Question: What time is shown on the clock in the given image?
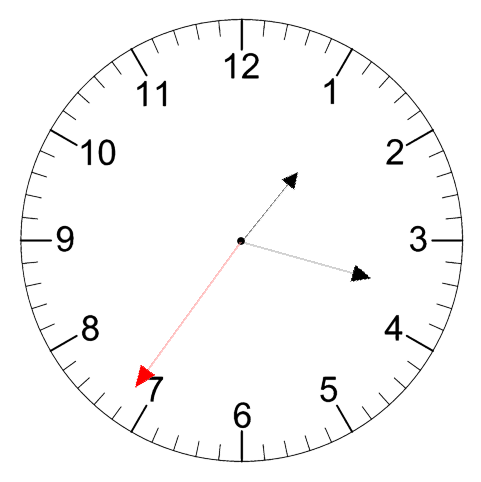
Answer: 01:17:36